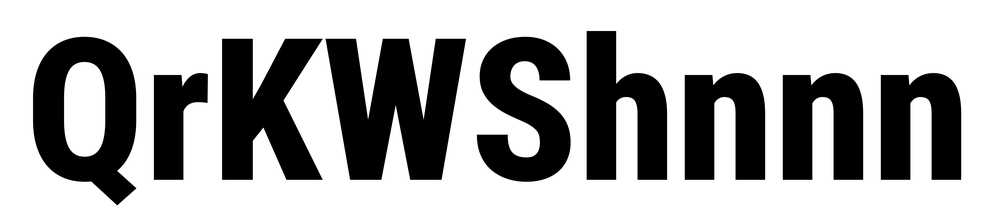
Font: Roboto_Condensed_ExtraBold